Interaction volume radius: 5 \u00c5
Interaction volume height: 45 \u00c5
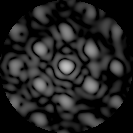
Disorder parameter: 0.4604